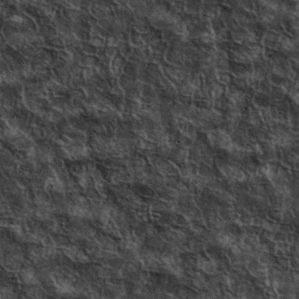
Label: non_frost